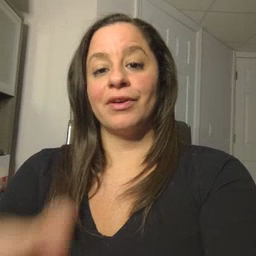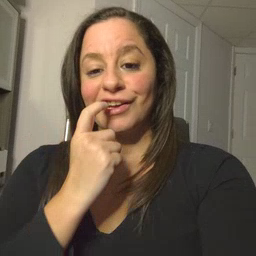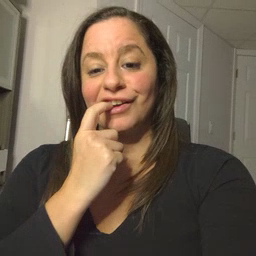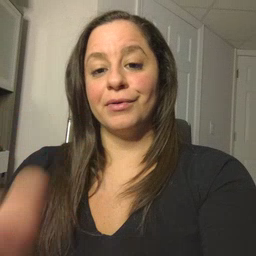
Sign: tooth